Question: I am trying to add data to a row in a dataset but the data is always on a new row?
I need the data to populate under its column. 'I need something like Ds.Tables[0].Rows[1].add("Item")'

This is how i am inserting the data:
'''
DataSet ds = new DataSet();
ds.Tables.Add("Properties");
//GPS
ds.Tables[0].Columns.Add(ArrayProperties[0].FormMobiField);
ds.Tables[0].Rows.Add(ArrayProperties[0].Value);
//Street Num and Name
ds.Tables[0].Columns.Add(ArrayProperties[3].FormMobiField);
ds.Tables[0].Rows.Add(ArrayProperties[3].Value);
//Suburb
ds.Tables[0].Columns.Add(ArrayProperties[6].FormMobiField);
ds.Tables[0].Rows.Add(ArrayProperties[6].Value);
//City
ds.Tables[0].Columns.Add(ArrayProperties[7].FormMobiField);
ds.Tables[0].Rows.Add(ArrayProperties[7].Value);
//Province
ds.Tables[0].Columns.Add(ArrayProperties[8].FormMobiField);
ds.Tables[0].Rows.Add(ArrayProperties[8].Value);
//Locality Map
ds.Tables[0].Columns.Add(ArrayProperties[9].FormMobiField);
ds.Tables[0].Rows.Add(ArrayProperties[9].Value);
//Property Type
ds.Tables[0].Columns.Add(ArrayProperties[10].FormMobiField);
ds.Tables[0].Rows.Add(ArrayProperties[10].Value);
'''
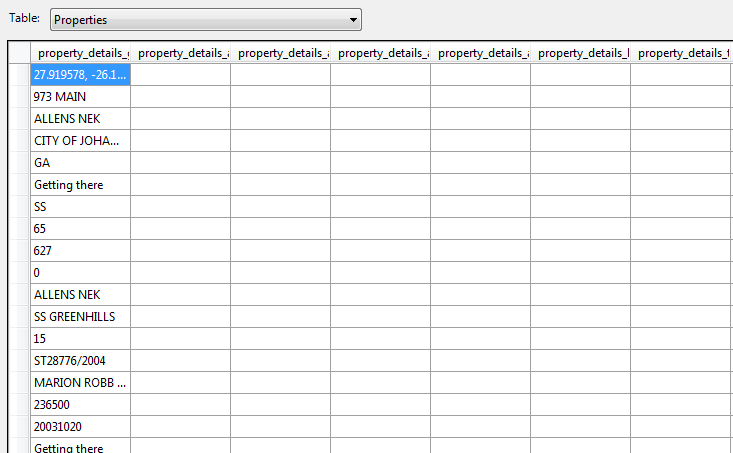
Answer: Just get a new Row from the DataTable and then add that row to the table, Use <URL> method
'''
DataRow dr = ds.Tables[0].NewRow();
dr["Column1"] = "value";
dr["Column2"] = "value";
dr["Column3"] = "value";
ds.Tables[0].Rows.Add(dr);
'''
You are adding row after adding each column, You may first create your data table's structure by adding all the columns and then you can get the new row using 'DataTable.NewRow()' and later you can add that row to your data table. After adding all the columns you may also try:
'''
ds.Tables[0].Rows.Add(ArrayProperties[0].Value,ArrayProperties[1].Value,ArrayProperties[2].Value,ArrayProperties[3].Value);
'''